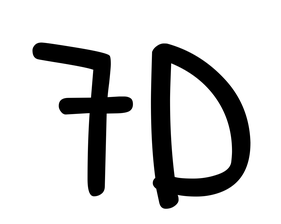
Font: PatrickHand-Regular